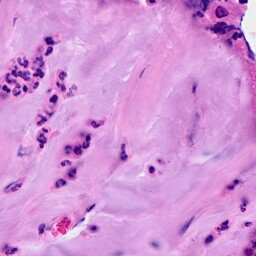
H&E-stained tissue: Breast